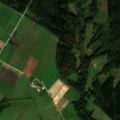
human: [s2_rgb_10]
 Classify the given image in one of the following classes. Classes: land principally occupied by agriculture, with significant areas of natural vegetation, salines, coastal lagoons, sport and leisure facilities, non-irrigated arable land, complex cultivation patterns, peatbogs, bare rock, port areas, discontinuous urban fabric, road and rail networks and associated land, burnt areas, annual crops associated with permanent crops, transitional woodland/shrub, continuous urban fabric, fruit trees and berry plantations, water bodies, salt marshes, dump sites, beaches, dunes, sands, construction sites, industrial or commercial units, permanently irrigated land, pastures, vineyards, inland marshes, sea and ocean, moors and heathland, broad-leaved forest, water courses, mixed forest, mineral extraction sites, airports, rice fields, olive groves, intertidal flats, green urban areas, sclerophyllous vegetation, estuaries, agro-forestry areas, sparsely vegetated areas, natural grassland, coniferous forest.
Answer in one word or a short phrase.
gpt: non-irrigated arable land, land principally occupied by agriculture, with significant areas of natural vegetation, broad-leaved forest, coniferous forest, mixed forest